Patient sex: F
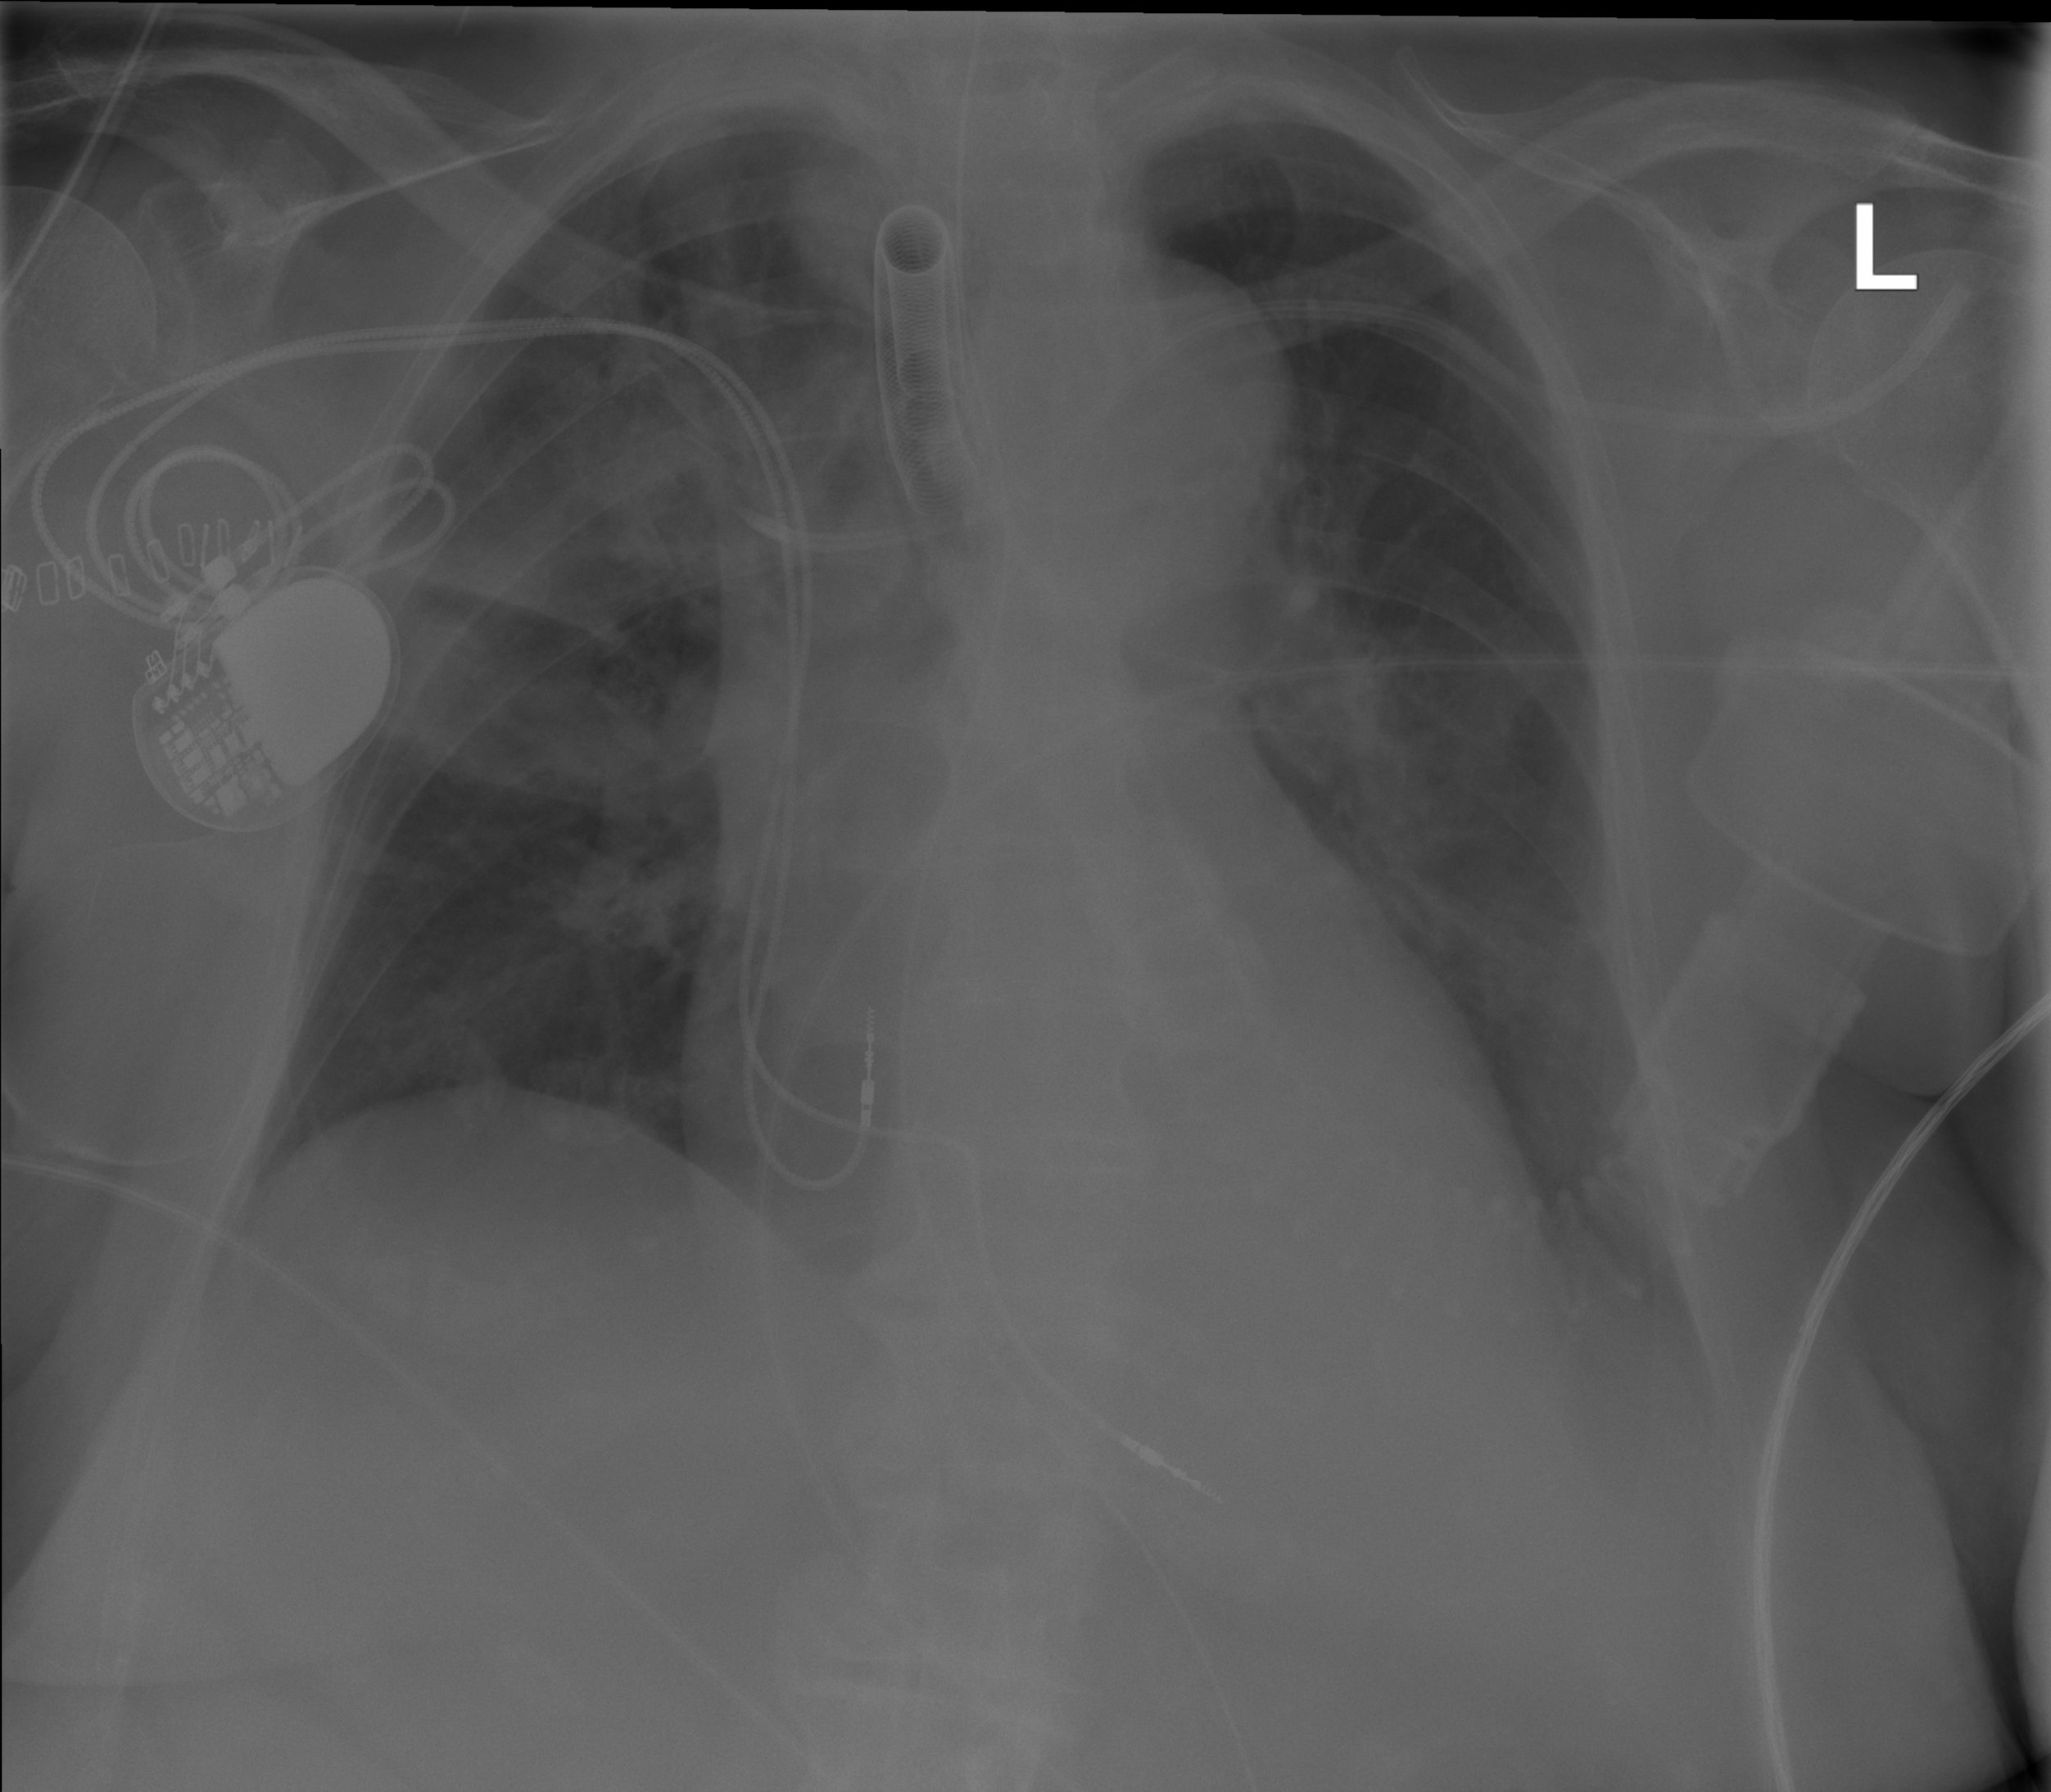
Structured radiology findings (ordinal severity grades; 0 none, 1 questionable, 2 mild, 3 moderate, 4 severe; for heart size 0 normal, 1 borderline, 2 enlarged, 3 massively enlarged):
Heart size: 2
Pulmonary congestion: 1
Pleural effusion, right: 0
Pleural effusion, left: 2
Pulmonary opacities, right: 2
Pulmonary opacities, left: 0
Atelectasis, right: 2
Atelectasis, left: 2